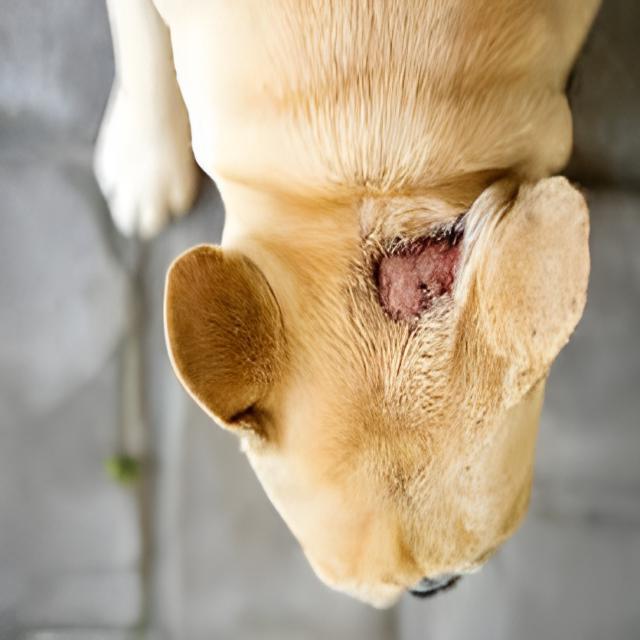
Canine dermatitis — inflammation of the skin presenting with erythema, pruritus, papules, and excoriation. May be allergic, contact, or atopic in origin.